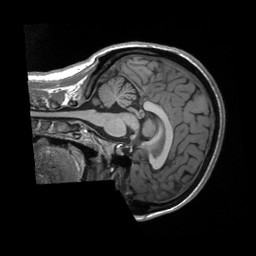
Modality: T1w
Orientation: sagittal
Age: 29
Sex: female
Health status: ill
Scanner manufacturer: siemens
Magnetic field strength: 3 T
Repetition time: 2.3 s
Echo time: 0.00232 s